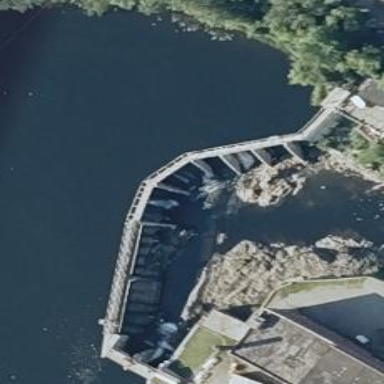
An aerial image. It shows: Dam across waterway.